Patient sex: M
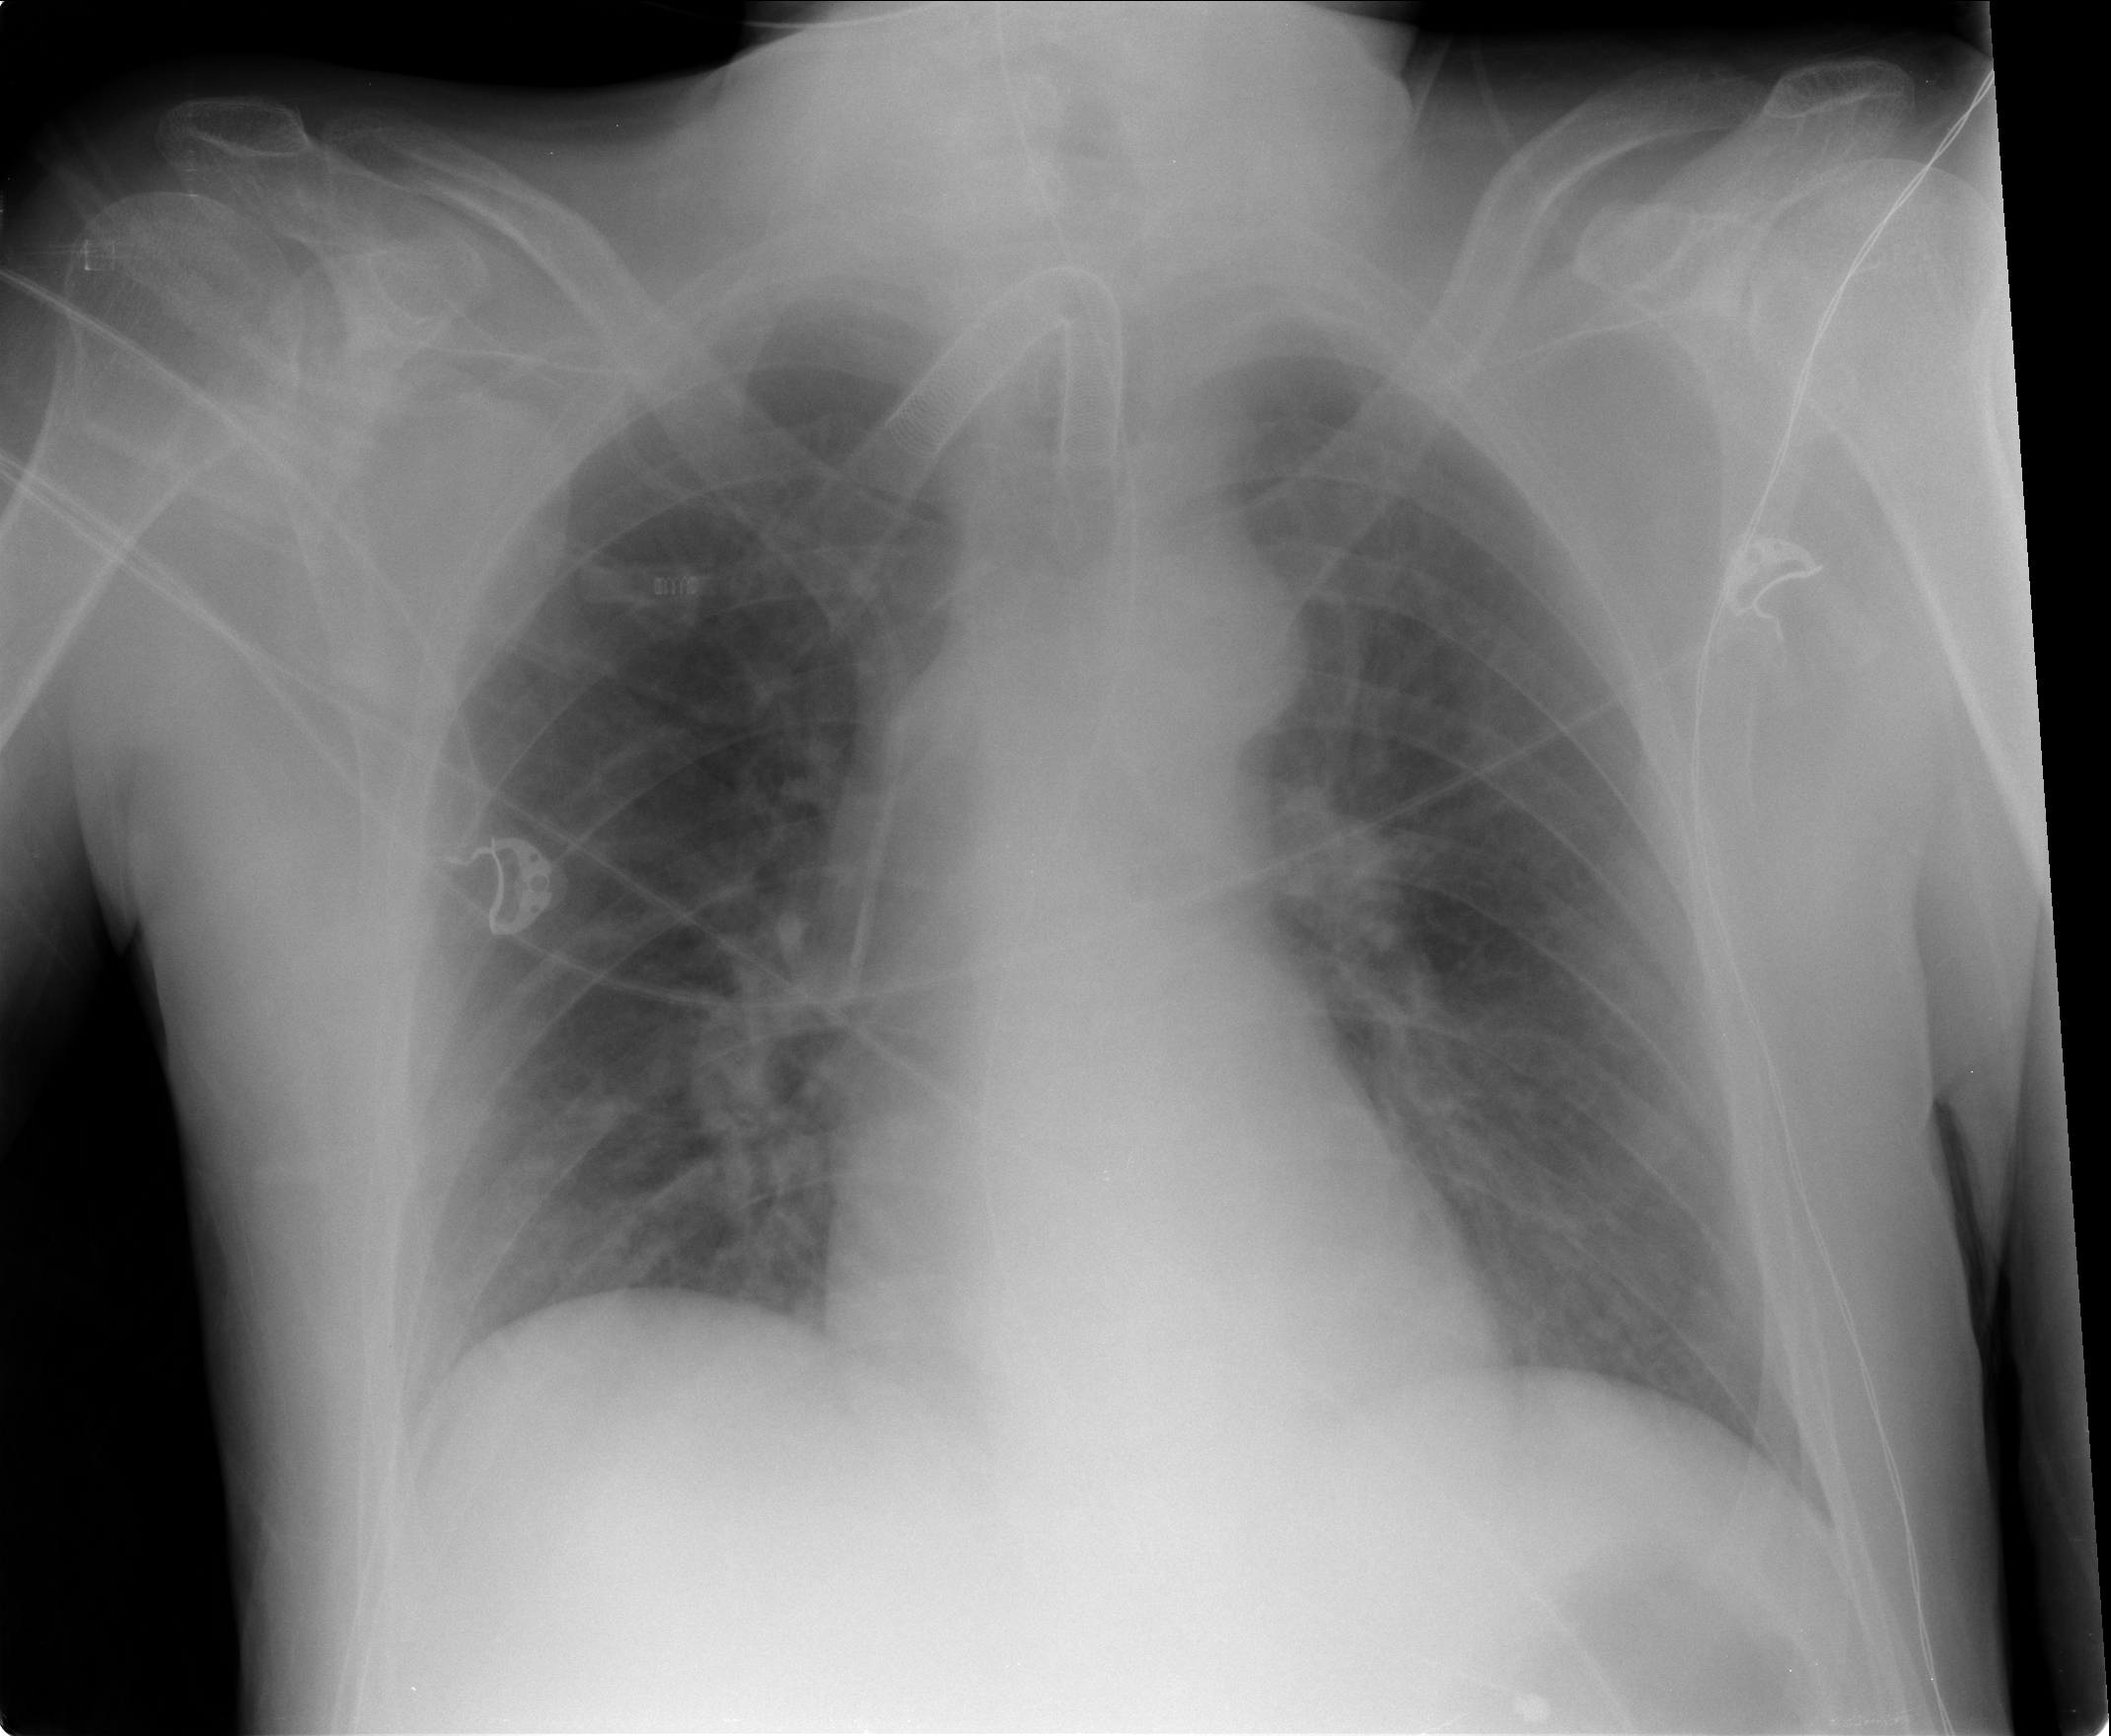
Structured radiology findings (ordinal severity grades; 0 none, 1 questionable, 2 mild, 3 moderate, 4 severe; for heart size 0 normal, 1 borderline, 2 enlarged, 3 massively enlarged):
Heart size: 0
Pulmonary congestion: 0
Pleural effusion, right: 1
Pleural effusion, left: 2
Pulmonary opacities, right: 0
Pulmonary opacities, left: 0
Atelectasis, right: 0
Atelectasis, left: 0